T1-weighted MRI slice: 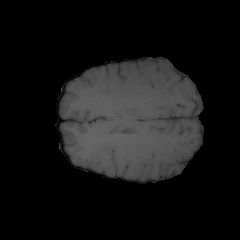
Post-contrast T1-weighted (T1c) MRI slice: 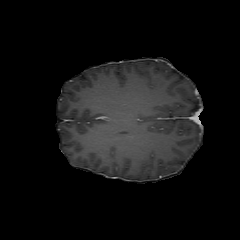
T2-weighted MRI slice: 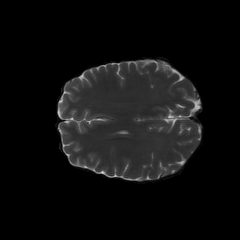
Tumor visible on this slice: no